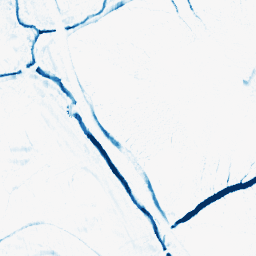
Category: morphological
Decomposition family: morphological_ellipse
Decomposition parameters: operation: closing
width: 10
height: 5
Upsampling method: bicubic
Upsampling parameters: scale: 2
Upsampling scale: 2